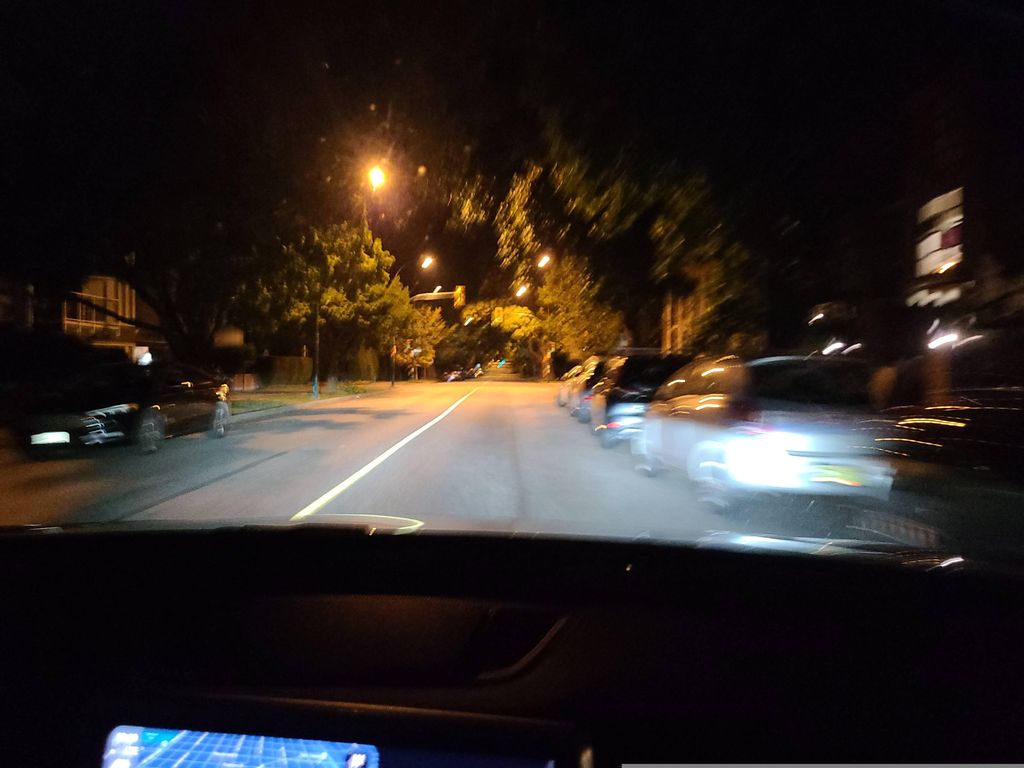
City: vancouver